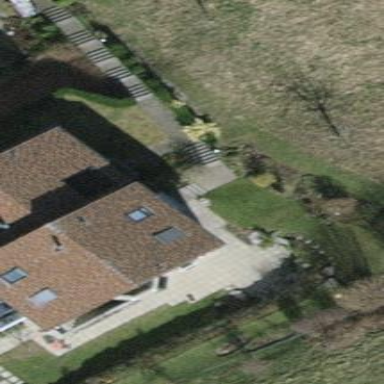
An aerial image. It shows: Terrace building.